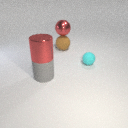
large gray rubber cylinder in front of large brown rubber sphere